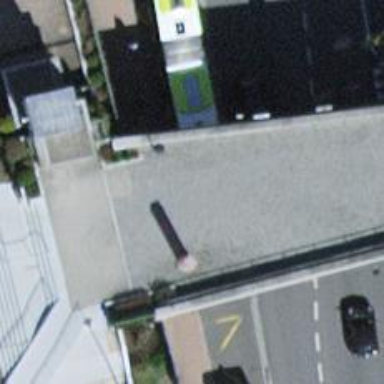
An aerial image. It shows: Platform for public transport on the road.